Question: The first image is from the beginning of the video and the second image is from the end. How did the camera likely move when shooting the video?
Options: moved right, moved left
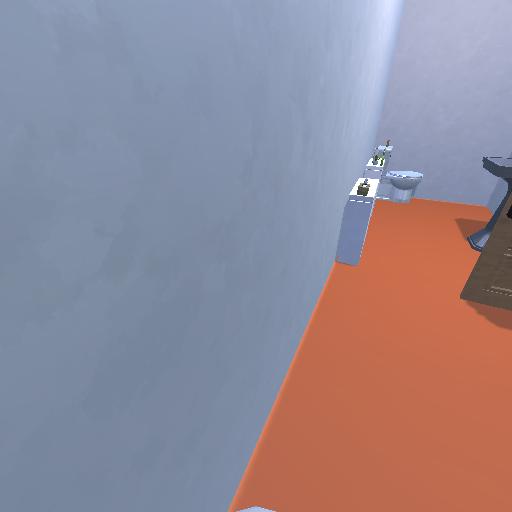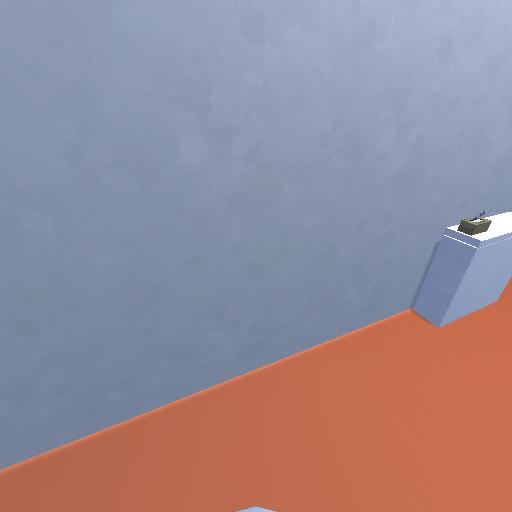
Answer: moved right